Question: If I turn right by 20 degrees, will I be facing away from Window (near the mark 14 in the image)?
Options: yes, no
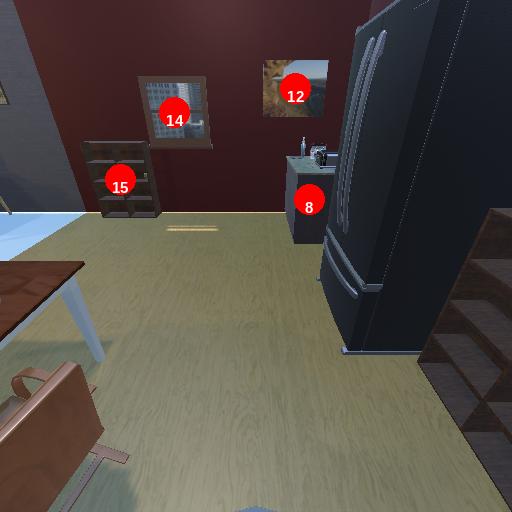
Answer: yes